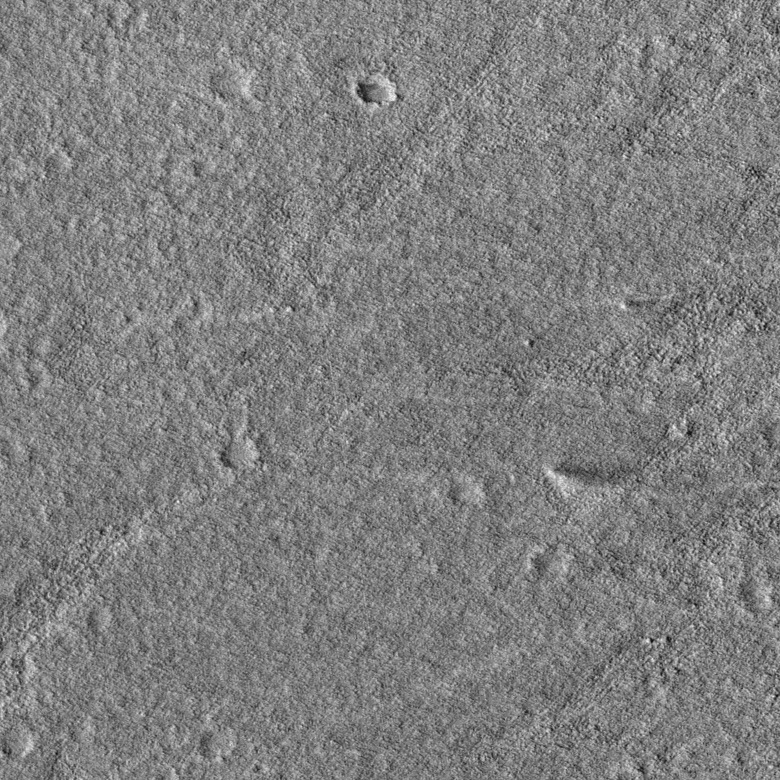
Label: dustdevil, dustdevil